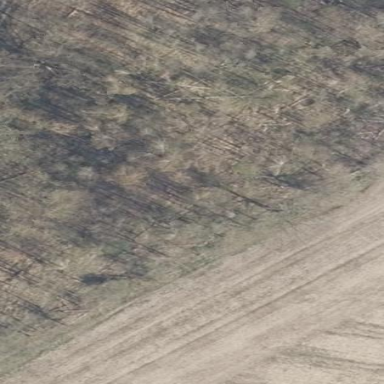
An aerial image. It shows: Forest area.